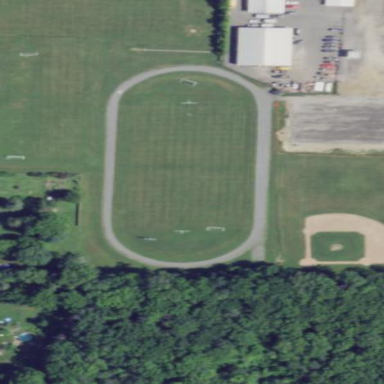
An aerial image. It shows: American football pitch for leisure and sport activities.